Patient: sex F, age 63
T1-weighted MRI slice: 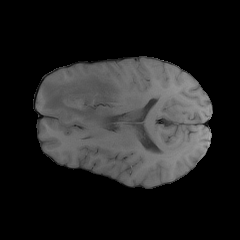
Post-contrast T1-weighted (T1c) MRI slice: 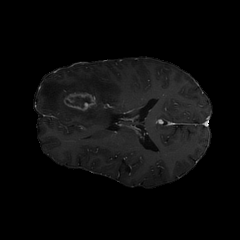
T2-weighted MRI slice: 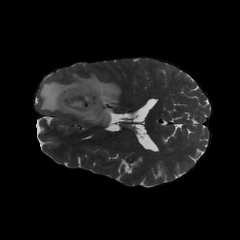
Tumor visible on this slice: yes
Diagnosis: Glioblastoma, IDH-wildtype
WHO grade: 4